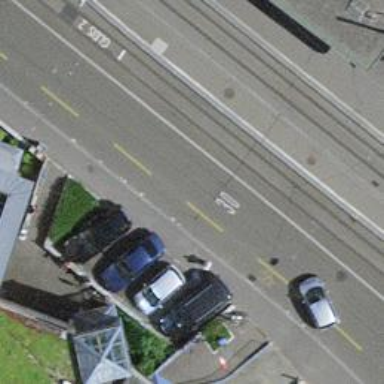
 which is opposite to the road direction."